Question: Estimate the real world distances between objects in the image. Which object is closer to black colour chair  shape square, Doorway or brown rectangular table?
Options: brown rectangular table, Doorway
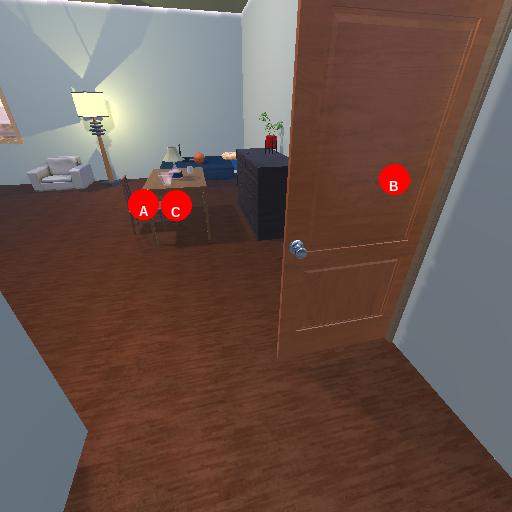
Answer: brown rectangular table